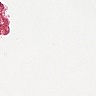
Metastatic tissue present: no